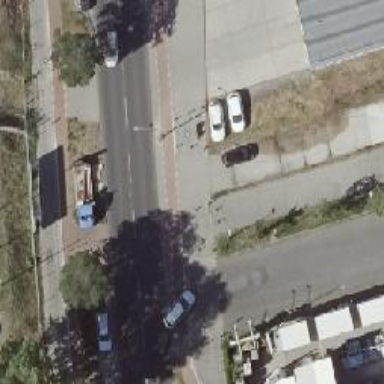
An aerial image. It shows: Uncontrolled road crossing.